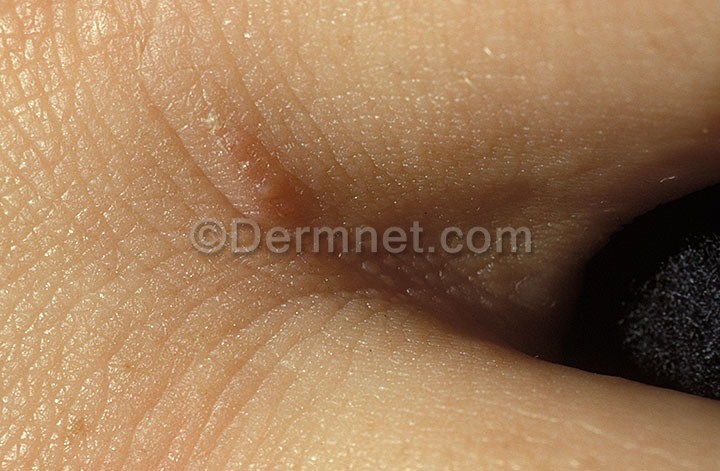
Disease: Scabies Lyme Disease and other Infestations and Bites